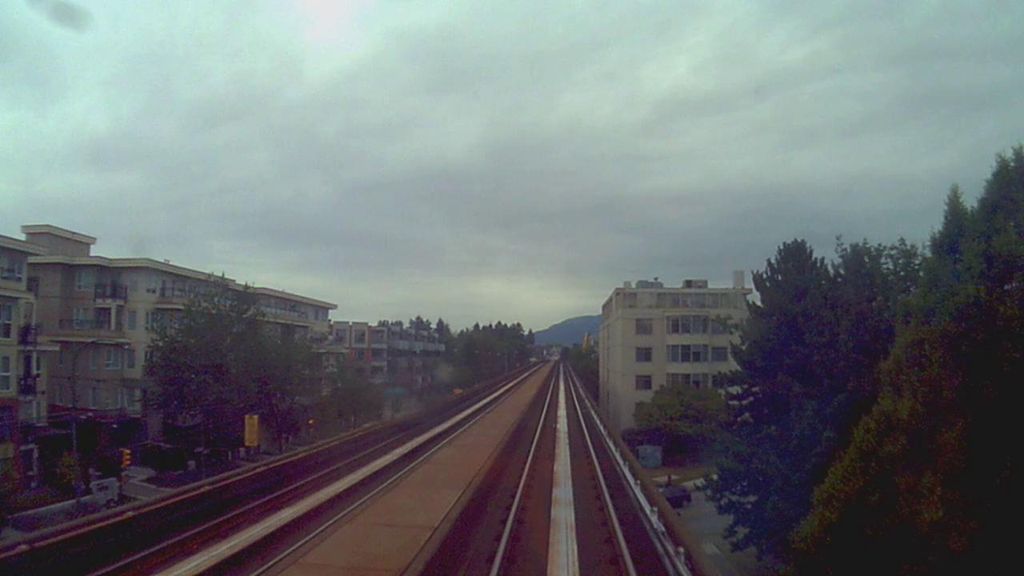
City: vancouver